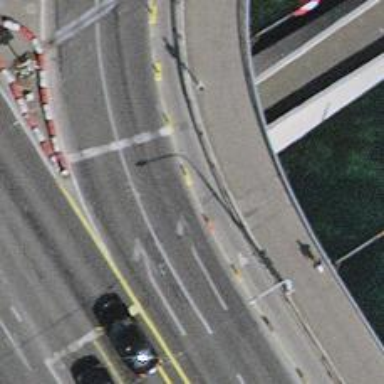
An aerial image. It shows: Guard rail as barrier.